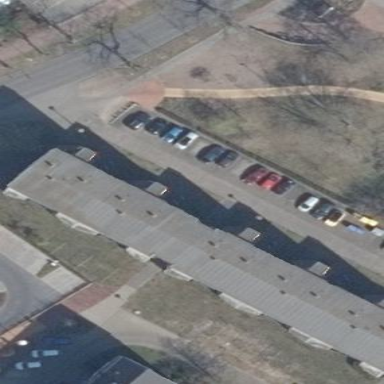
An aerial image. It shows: Building with flat grey roof and white walls.